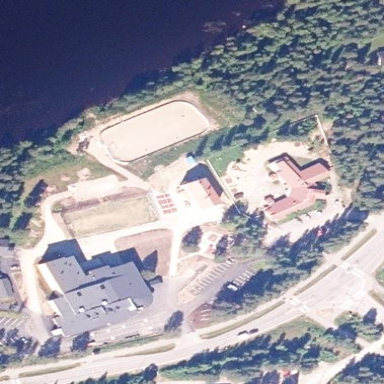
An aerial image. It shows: Kindergarten.